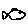
Label: fish